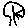
Label: tree